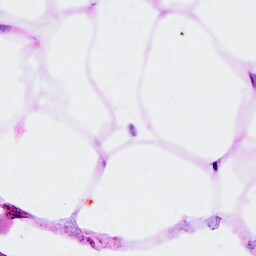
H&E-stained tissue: Breast